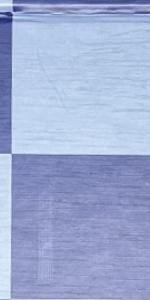
Label: Empty